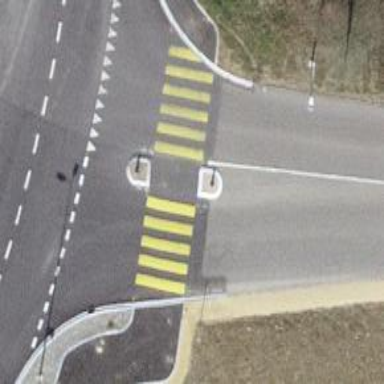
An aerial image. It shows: Uncontrolled zebra crossing with pedestrian island.